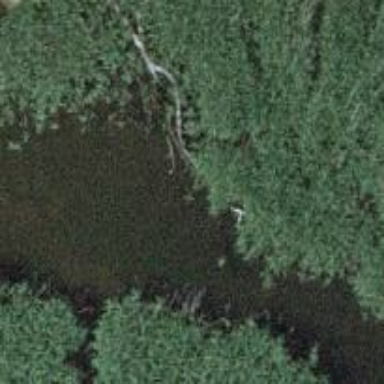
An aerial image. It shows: Serene pond surrounded by nature.